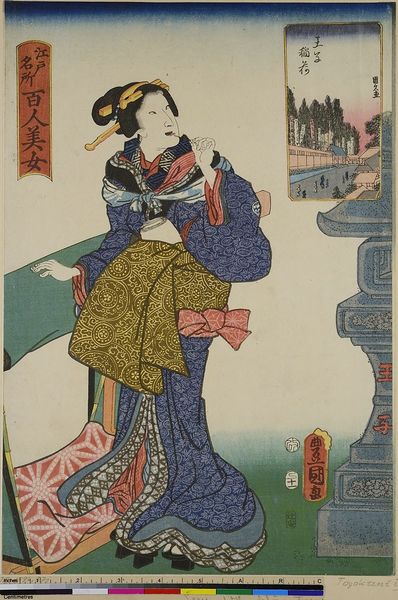
Titel: Oji Inari-Schrein, aus der Serie: 100 Schönheiten in berühmten Orten in Edo
Künstler: Utagawa Kunisada
Standort: Hamburg
Institution: Museum für Kunst und Gewerbe Hamburg
Schlagwörter: hand, grün, frau, kleid, falten, stehen, bild, bildnis, innenraum, porträt, haare, person, ofen, holzschnitt, farbe, japanisch, asien, geisha, druck, druckgraphik, druckgrafik, zeit, schrein, farbholzschnitt, interesse, edo, reproduktionen, 1910, druckerzeugnisse, sänfte, kultplätze, kultgegenstände